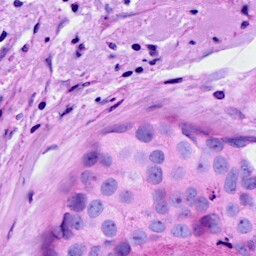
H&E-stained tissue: Breast